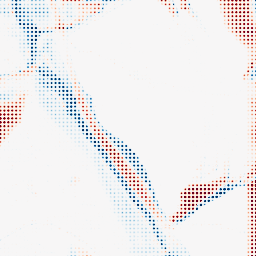
Category: morphological
Decomposition family: morphological_rect
Decomposition parameters: operation: average
width: 50
height: 3
Upsampling method: sinc_blackman
Upsampling parameters: scale: 8
kernel_size: 4
Upsampling scale: 8